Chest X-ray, PA view. Patient: 48 years old, sex F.
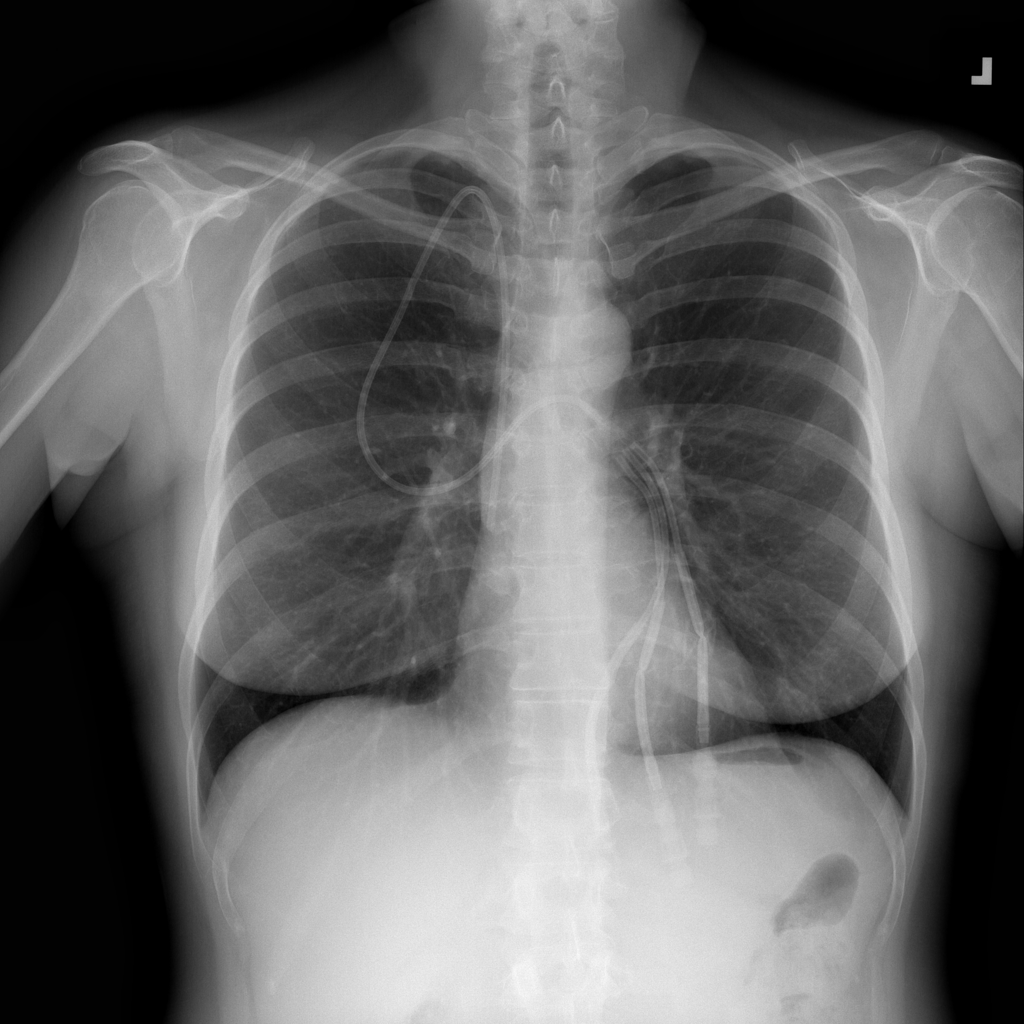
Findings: No Finding